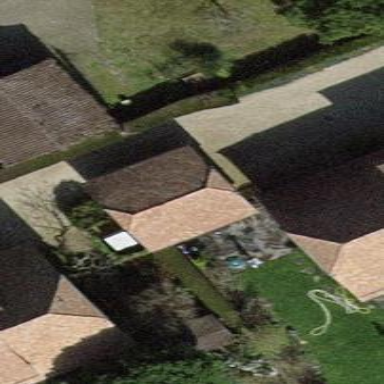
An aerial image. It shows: Simple and straightforward house.